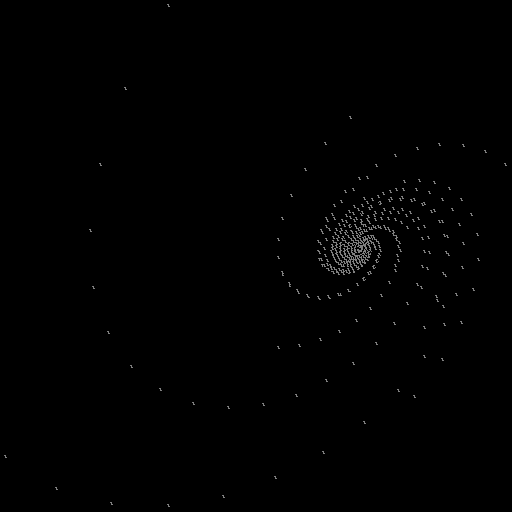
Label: sunflower